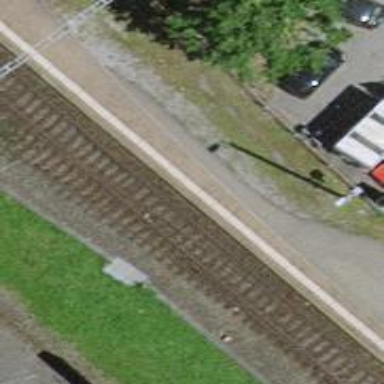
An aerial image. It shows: Railway station that also serves as public transport station.